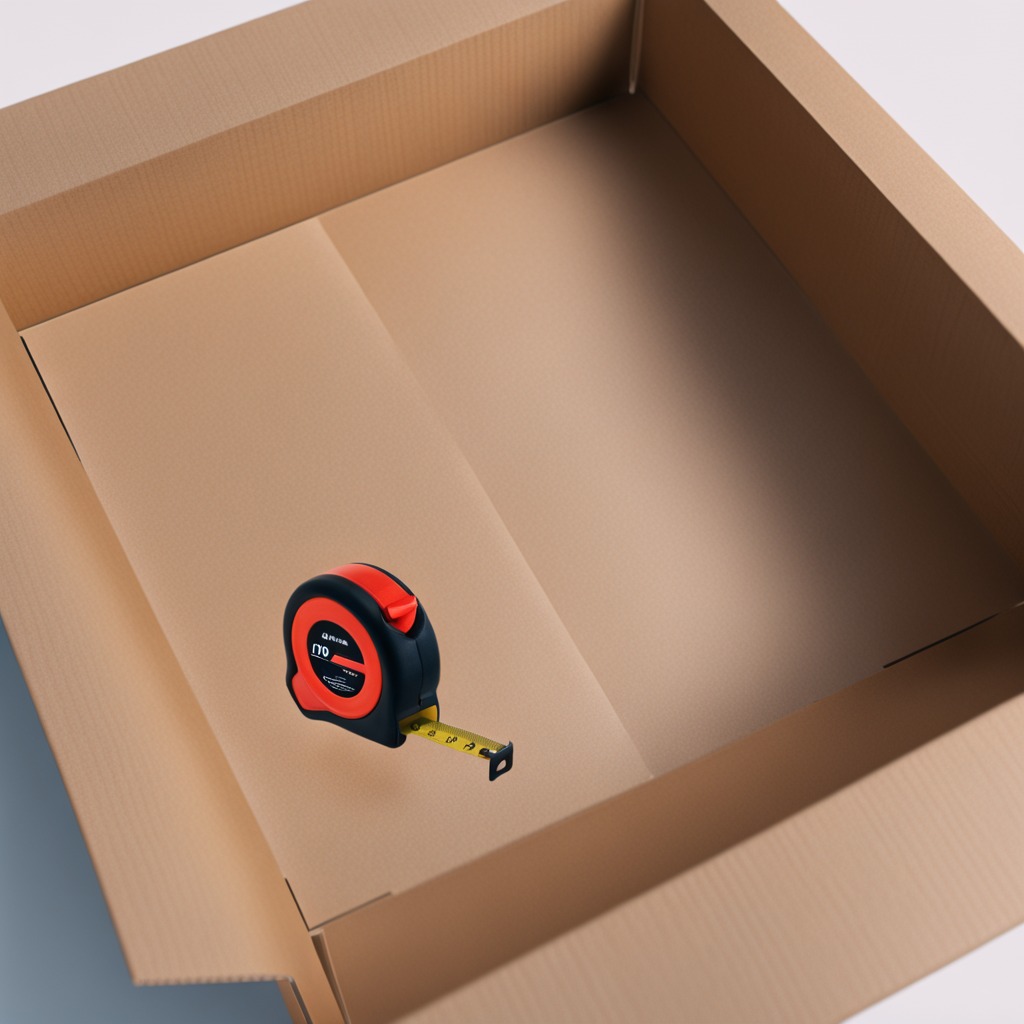
A measuring tape is lying on the cardboard box surface.